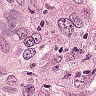
Metastatic tissue present: yes